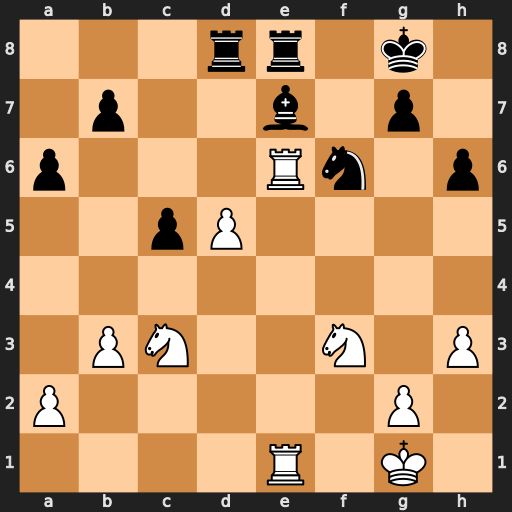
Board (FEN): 3rr1k1/1p2b1p1/p3Rn1p/2pP4/8/1PN2N1P/P5P1/4R1K1
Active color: w
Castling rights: -
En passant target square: -
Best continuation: Rxe7 Rxe7 Rxe7